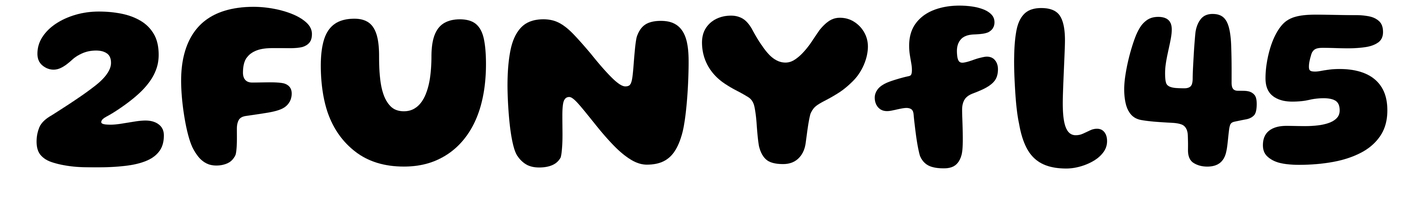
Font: Gluten_Bold